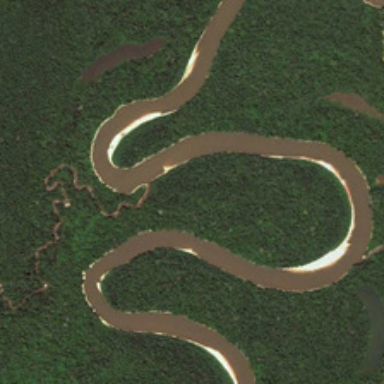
The twisty brown river is across the dense forest .